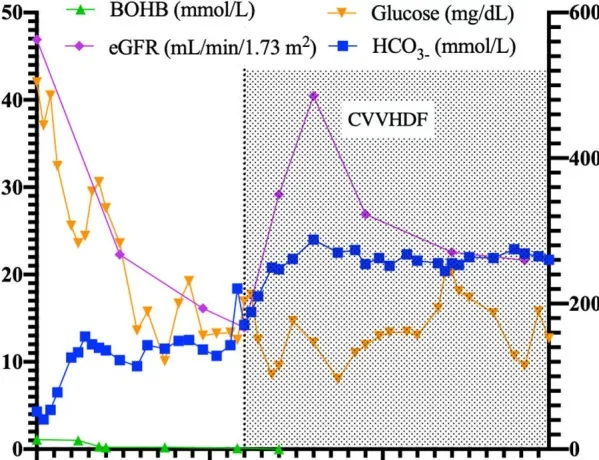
Plasma values (ketones, eGFR, bicarbonates, glucose) in patients (A-C) in the time after arrival (hours).
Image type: pathology (immunostaining)